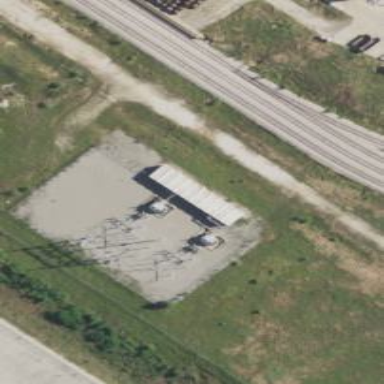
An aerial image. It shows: Switch for power supply.